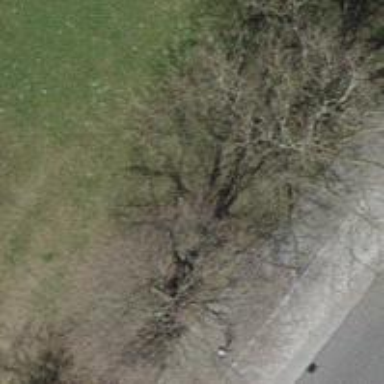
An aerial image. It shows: Urban tree adds touch of nature to the surroundings.